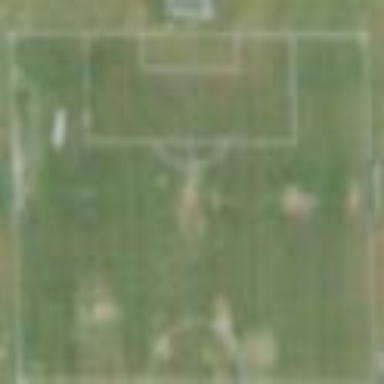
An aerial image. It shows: Soccer pitch for leisure land activities.